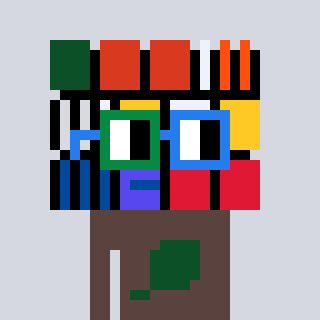
a pixel art character with square green and blue glasses, a abstract-shaped head and a darkbrown-colored body on a cool background